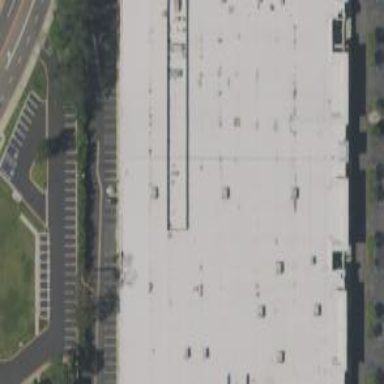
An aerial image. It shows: Retail building.